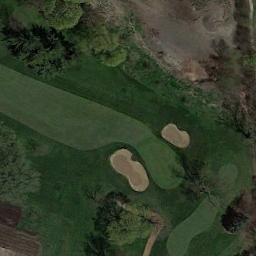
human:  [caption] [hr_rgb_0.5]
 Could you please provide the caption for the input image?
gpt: There are several rows of trees on this lawn .

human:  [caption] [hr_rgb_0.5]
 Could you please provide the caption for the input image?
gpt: The golf course has two fairways, Some barrier trees and two sandpits and some barrier trees are on both sides of the fairway .

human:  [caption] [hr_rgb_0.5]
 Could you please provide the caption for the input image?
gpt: There are numerous trees next to the golf course .

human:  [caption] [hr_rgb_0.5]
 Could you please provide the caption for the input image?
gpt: There are a few bunkers and a few paths on the large green lawn on the golf course and many trees .

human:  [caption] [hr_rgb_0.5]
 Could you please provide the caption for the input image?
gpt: There are two bunkers on the golf course .